Question: Is there a way to run matlab code from command line or linux shell? If yes, please also let me know what OS you are using. I searched online and found several 'answer' but does not work under my desktop (win 7).
I tried following code in cmd 'matlab -nodesktop -nosplash -nodisplay -nojvm -r "a=[3,4,5,6,6]; dlmwrite('test', a);"'. Although the code worked and write out the file under current folder, but there is this white backgrounded window open up. Can it just run quietly and when finished, do not show this window?
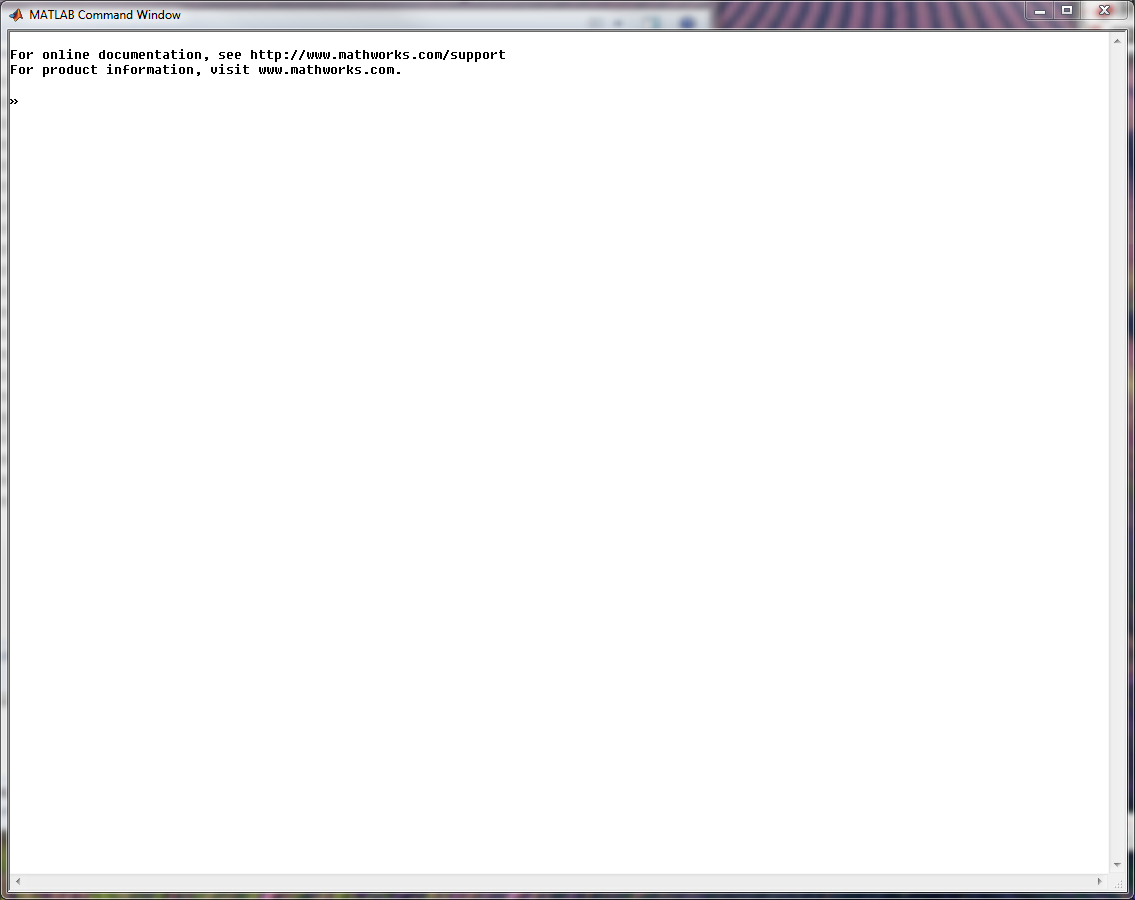
Answer: Yes, you can call matlab from command prompt. In a windows machine it will look like this depending on your matlab installation path:
'''
"C:\Path o\matlab\matlab.exe" -r matfile.m
'''
But it does open up Matlab gui. I do not know how to run it silently, but including
'''
exit
'''
at the end of your routine will close it automatically.